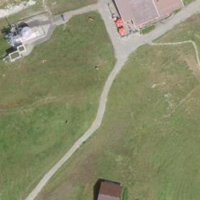
EUNIS habitat code: 26
Species observed at this site:
Arnica montana